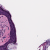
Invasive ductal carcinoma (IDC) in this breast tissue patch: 0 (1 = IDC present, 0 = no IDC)